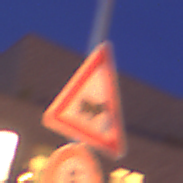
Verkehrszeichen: ViehtriebLinks
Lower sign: Geschwindigkeit5
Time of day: Night
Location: Outdoor (Urban)
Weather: PartlyCloudy
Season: NotSpecified
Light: Artificial